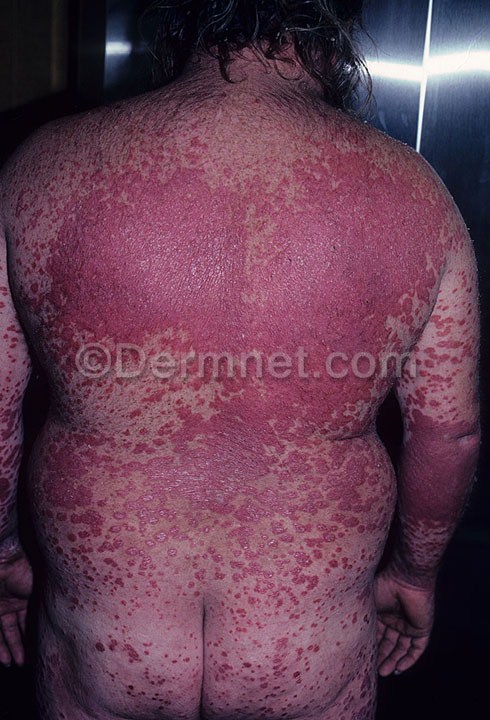
Disease: Psoriasis pictures Lichen Planus and related diseases